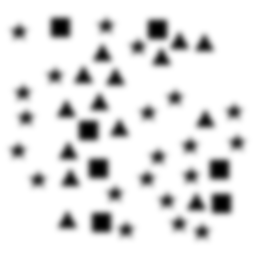
Squares: 7
Triangles: 14
Stars: 21
Total shapes: 42